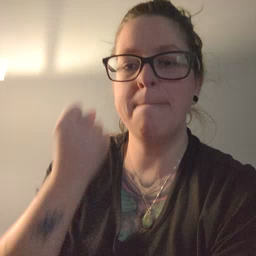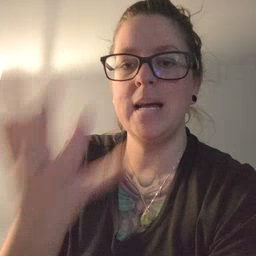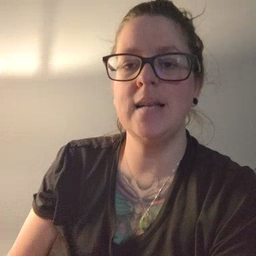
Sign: many